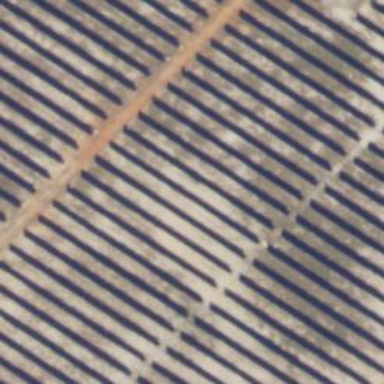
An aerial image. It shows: Solar power generator utilizing photovoltaic technology with solar photovoltaic panels.